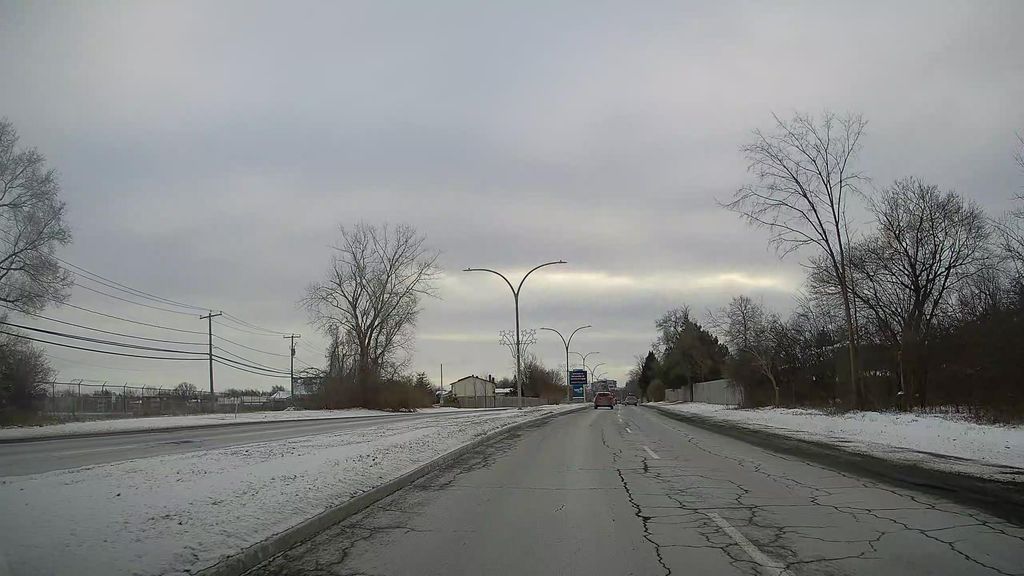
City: montreal